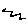
Label: zigzag